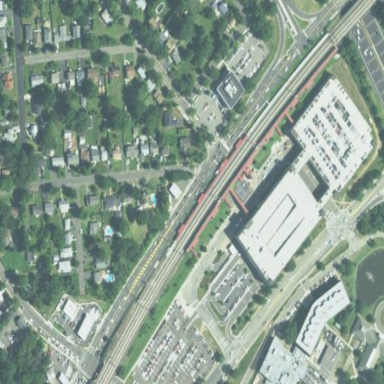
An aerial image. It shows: Train station building.